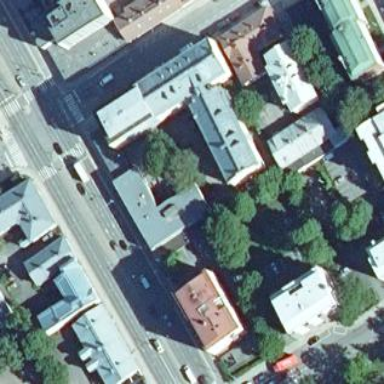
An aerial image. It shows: Gabled roof on building that houses apartments.